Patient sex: M
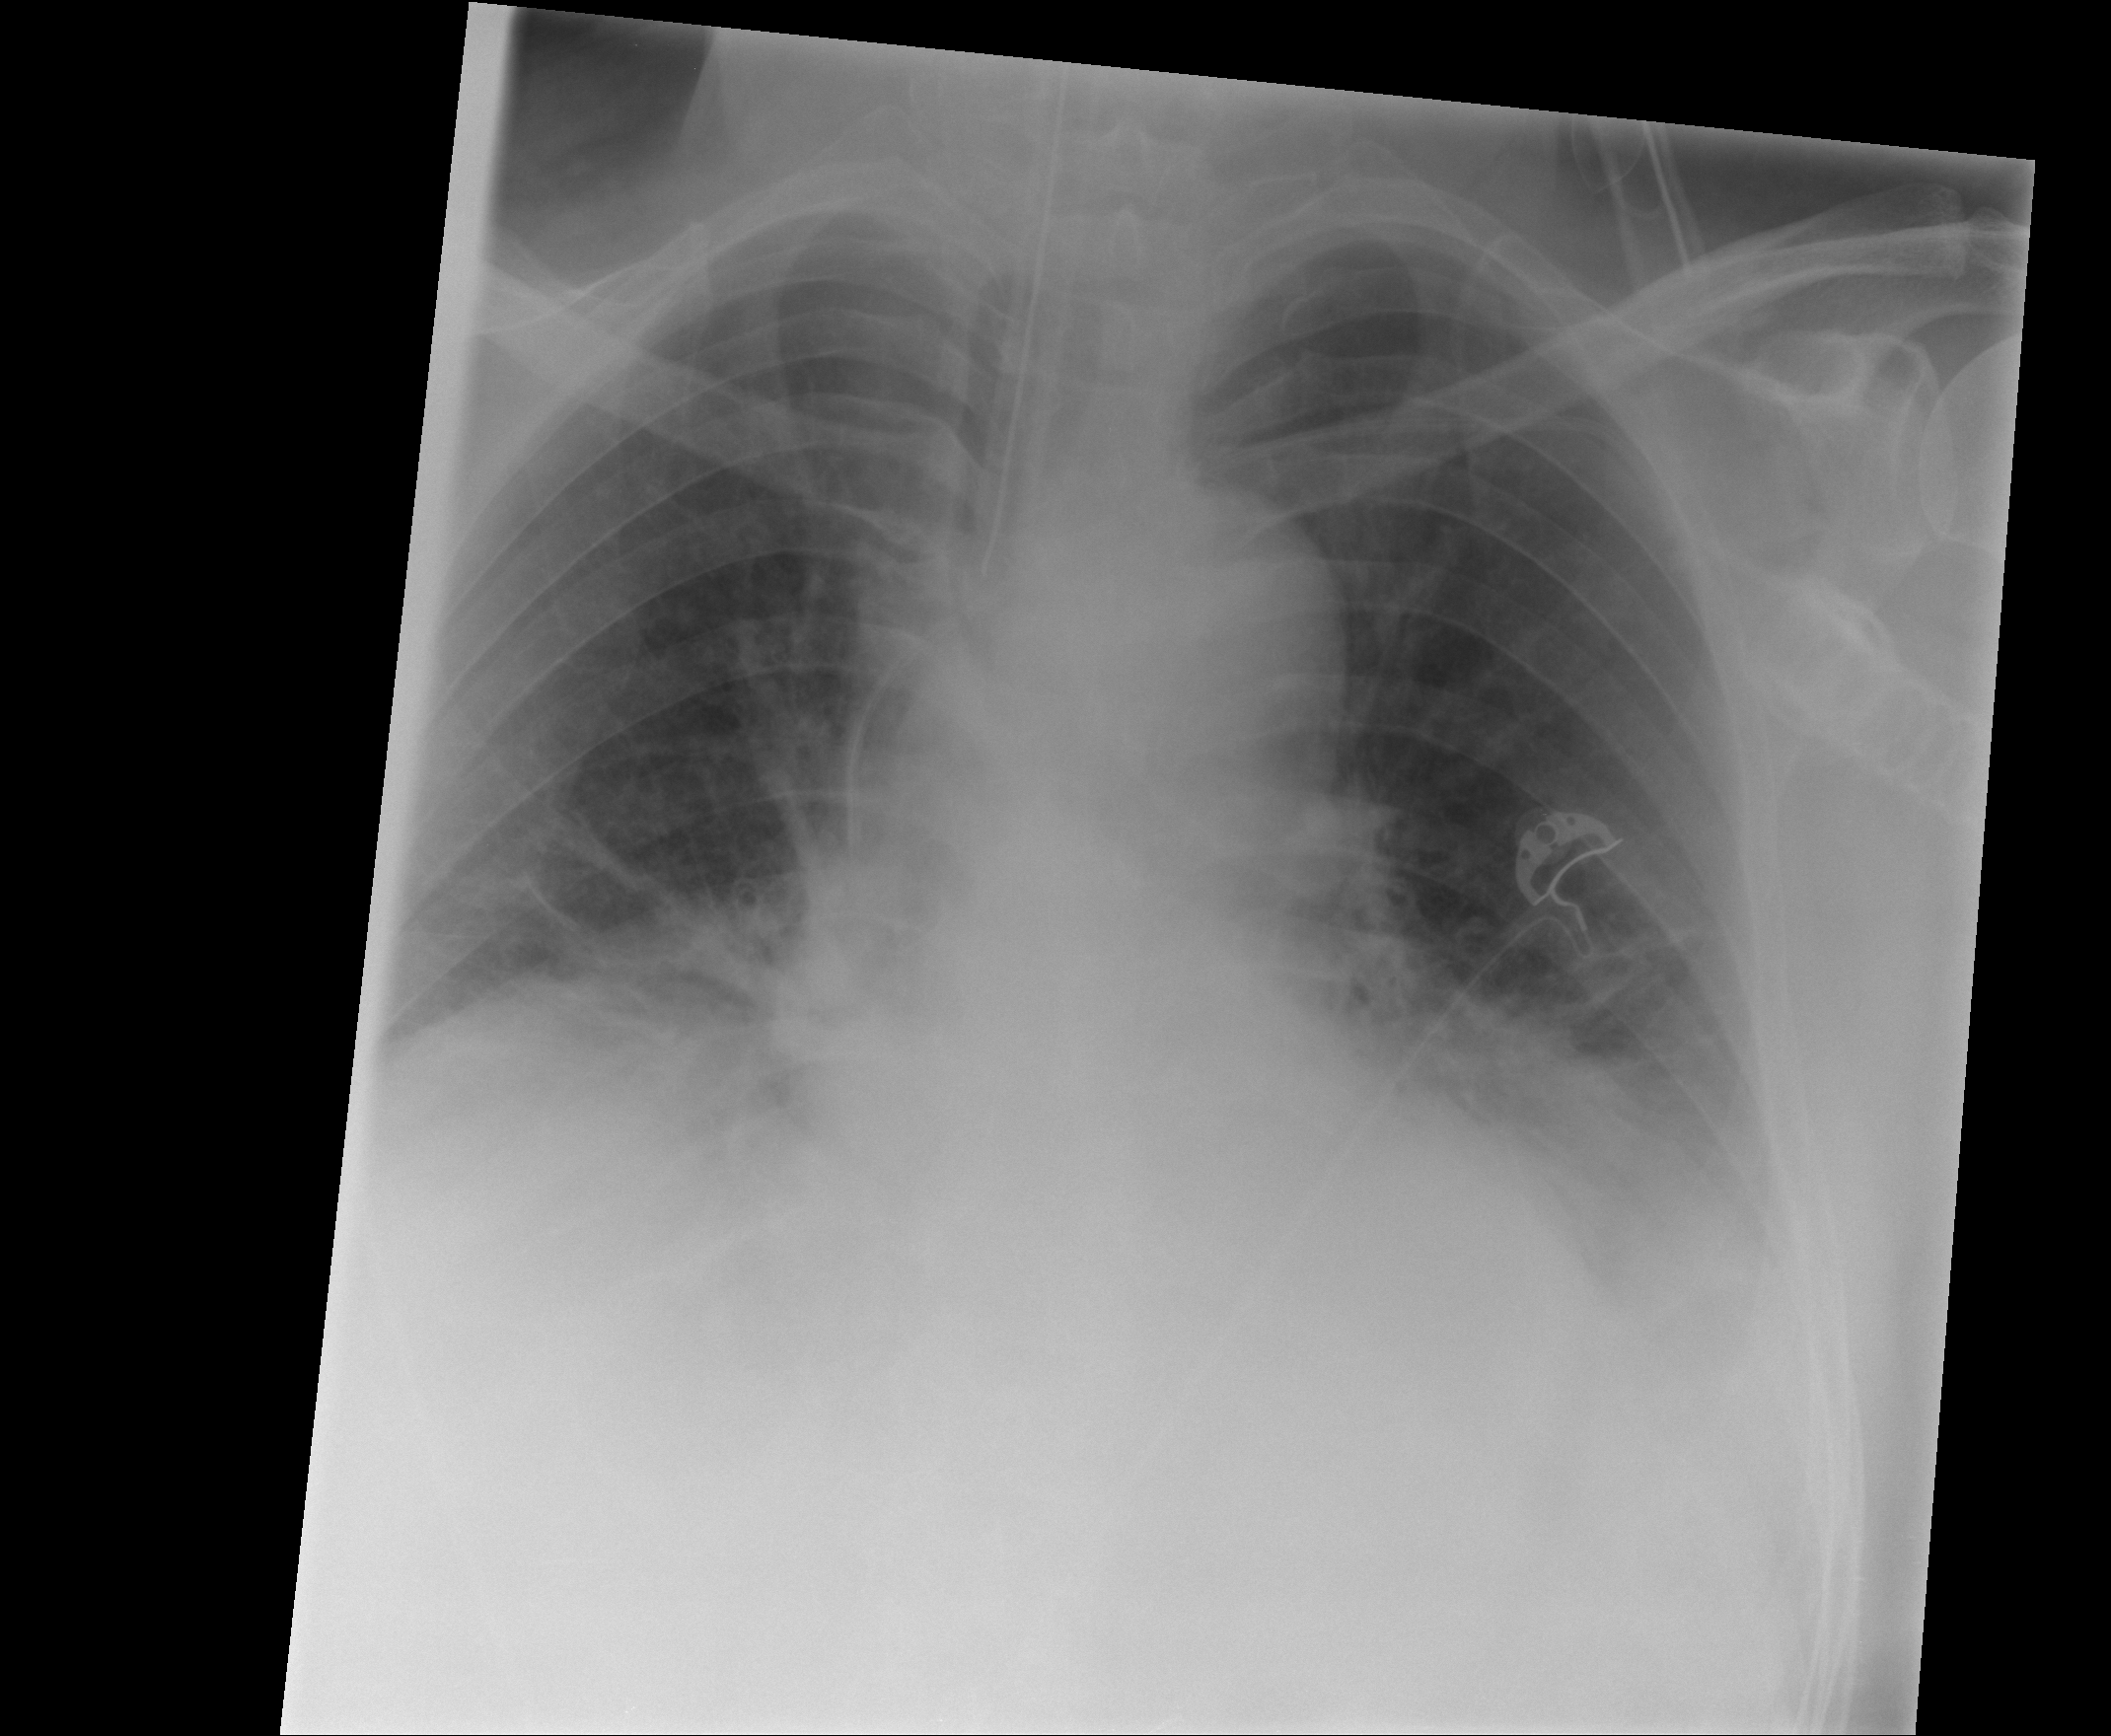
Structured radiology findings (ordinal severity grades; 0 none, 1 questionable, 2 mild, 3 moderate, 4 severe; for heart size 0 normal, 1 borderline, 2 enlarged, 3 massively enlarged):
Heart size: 0
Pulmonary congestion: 2
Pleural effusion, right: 3
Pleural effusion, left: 3
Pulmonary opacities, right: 0
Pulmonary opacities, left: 0
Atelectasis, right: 3
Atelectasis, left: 3